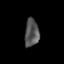
Tissue: lung
Cell type: Others
Senescence score: 0.2113
Nuclear area (px): 385
Mean DAPI intensity: 85.688